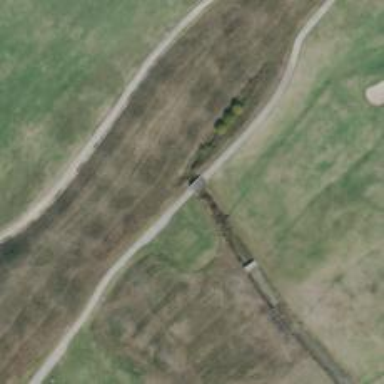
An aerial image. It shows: Path bridge used as golf cartpath.